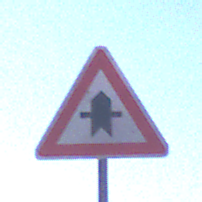
Verkehrszeichen: Vorfahrt
Umgebung: Outdoor, Nature
Tageszeit: MorningAfternoon
Wetter: Clear
Licht: Natural
Jahreszeit: NotSpecified
Kontrast: HighContrast